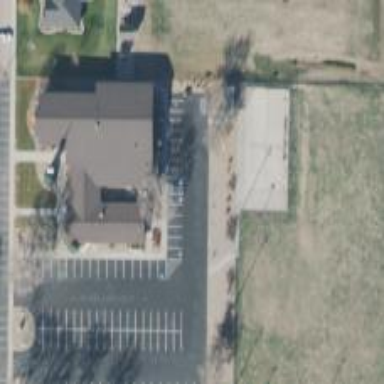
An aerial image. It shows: Parking space is available.